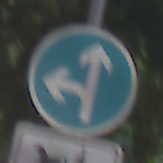
Verkehrszeichen: VorgeschriebeneFahrtrichtungGeradeausOderLinks
Zusatzzeichen unten: MehrspurigeFahrzeugeFrei9
Umgebung: Outdoor, Suburban
Tageszeit: MorningAfternoon
Wetter: PartlyCloudy
Licht: Natural
Jahreszeit: NotSpecified
Kontrast: LowContrast